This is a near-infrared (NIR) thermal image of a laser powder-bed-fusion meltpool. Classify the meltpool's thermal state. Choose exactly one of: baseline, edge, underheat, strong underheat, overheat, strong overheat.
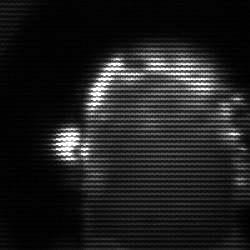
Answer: baseline